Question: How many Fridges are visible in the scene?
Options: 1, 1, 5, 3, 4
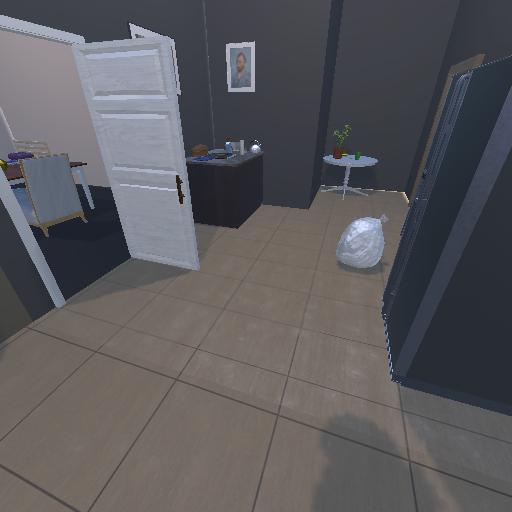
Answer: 1